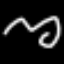
Label: squiggle